Question: I am trying to do the comparison of my observed and modeled data sets for two stations. One station is called station "red" and another is called "blue". I was able to create the facets but when I tried to add two series in one facet, only one facet got updated while other didn't.
This means for blue only one series is plotted and for red two series are plotted.
The code I used is as follows:
'''
# install.packages("RCurl", dependencies = TRUE)
require(RCurl)
out <- postForm("https://dl.dropbox.com/s/ainioj2nn47sis4/watersurf1.csv?dl=1", format="csv")
watersurf <- read.csv(textConnection(out))
watersurf[1:100,]
watersurf$coupleid <- factor(rep(unlist(by(watersurf$id,watersurf$group1,
function(x) {ave(as.numeric(unique(x)),FUN=seq_along)}
)),each=6239))
p <- ggplot(data=watersurf,aes(x=time,y=data,group=id))+geom_line(aes(linetype=group1),size=1)+facet_wrap(~coupleid)
p
'''
Is it also possible to add a third series in the graph but of unequal length (i.e not same interval)?
The output is
I followed the example on this page to create the graphs.
<URL>
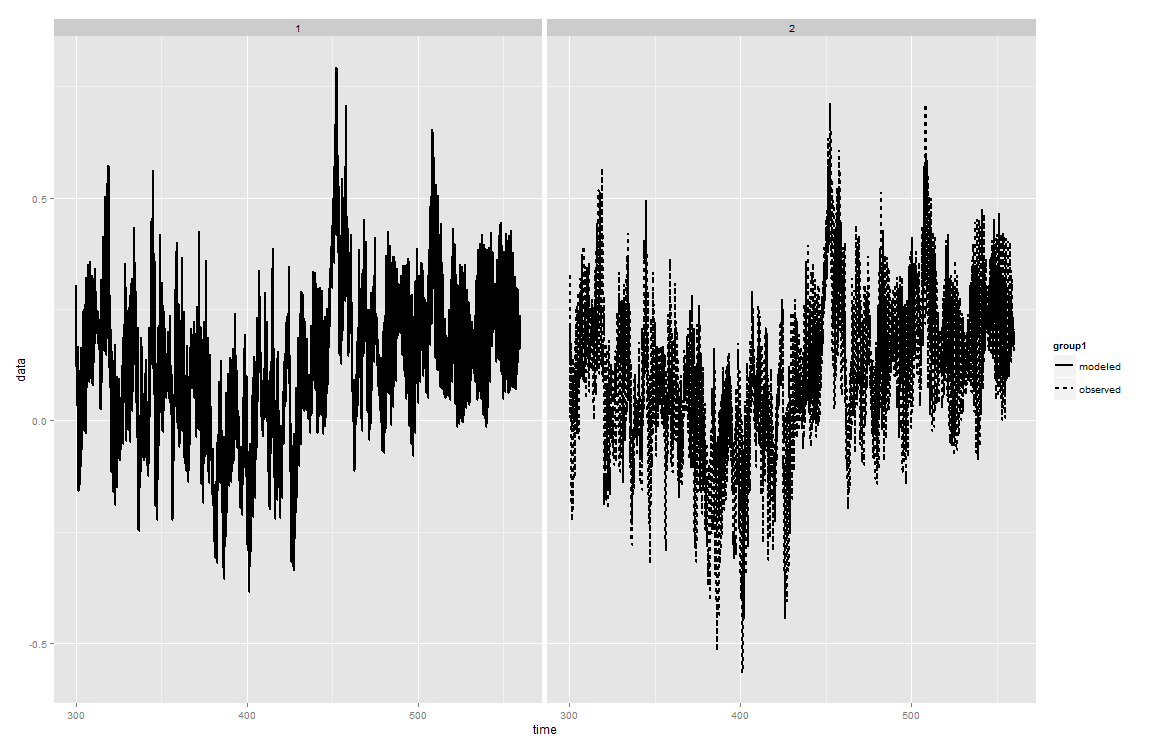
Answer: Is this what you are looking for,
'''
ggplot(data = watersurf, aes( x = time, y = data))
+ geom_line(aes(linetype = group1, colour = group1), size = 0.2)
+ facet_wrap(~ id)
'''